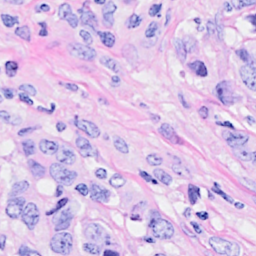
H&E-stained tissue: Breast